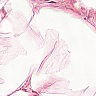
Metastatic tissue present: no